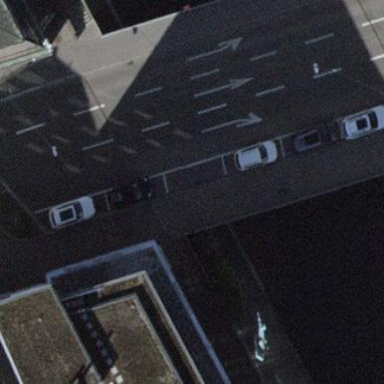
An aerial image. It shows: Street side parking area.